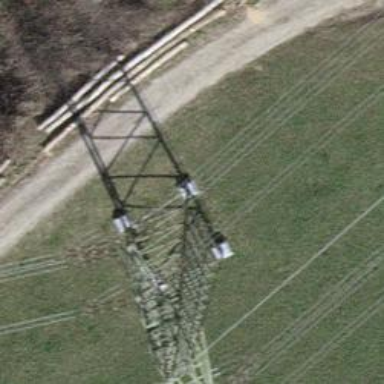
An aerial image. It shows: Power line is depicted.